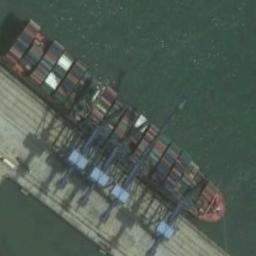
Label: ship